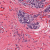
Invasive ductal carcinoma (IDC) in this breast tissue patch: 0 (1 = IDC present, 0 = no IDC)